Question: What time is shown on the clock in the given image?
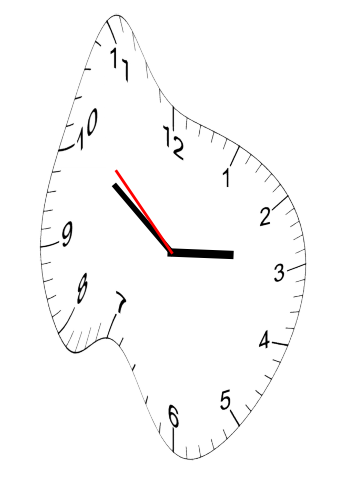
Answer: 02:50:52